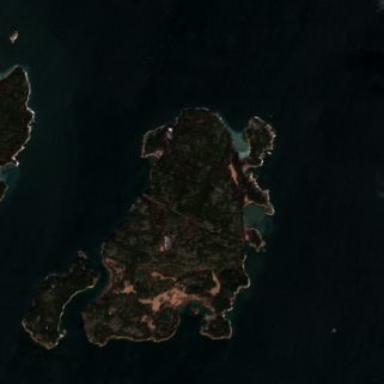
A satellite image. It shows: Island with natural coastline.